Field crop: maize
Growth stage: 2
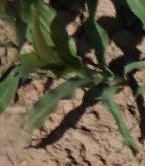
Species: maize